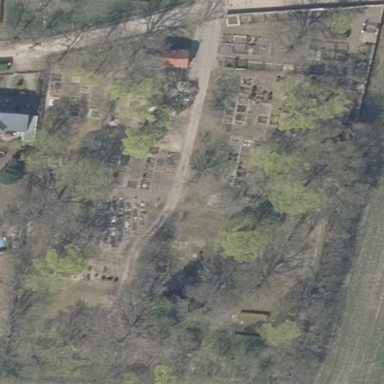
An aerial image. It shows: Cemetery.